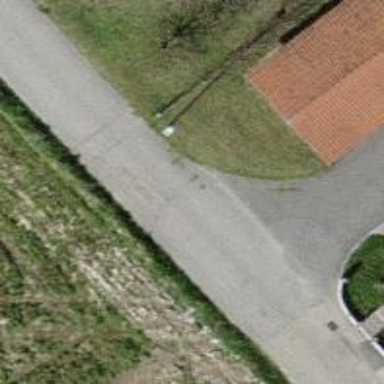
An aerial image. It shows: Gray straight pole for support.